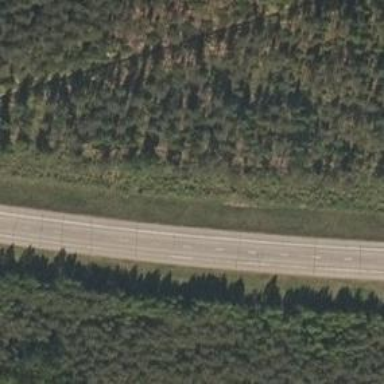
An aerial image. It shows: Motorway with asphalt surface and embankment.